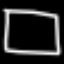
Label: square